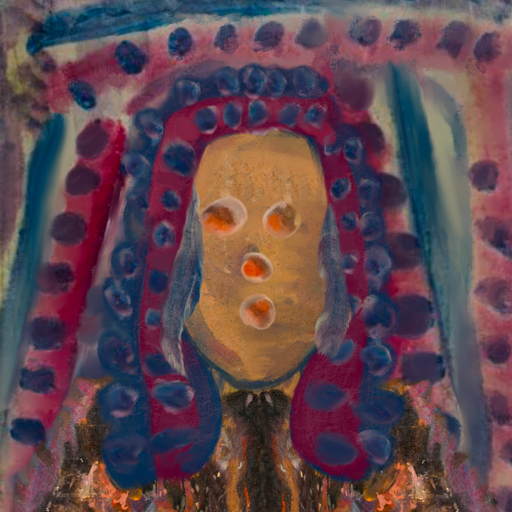
Background: HillGirl, Head And Neck Front: In_The_Sun, Face Front: Rupkatha, Bust: Gypsy_Queen, Hair Front: Hill_Girl, Head Accessory: Blank, Second Necklace: Blank, Necklace: Blank, Baby: Blank